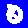
Digit: 0